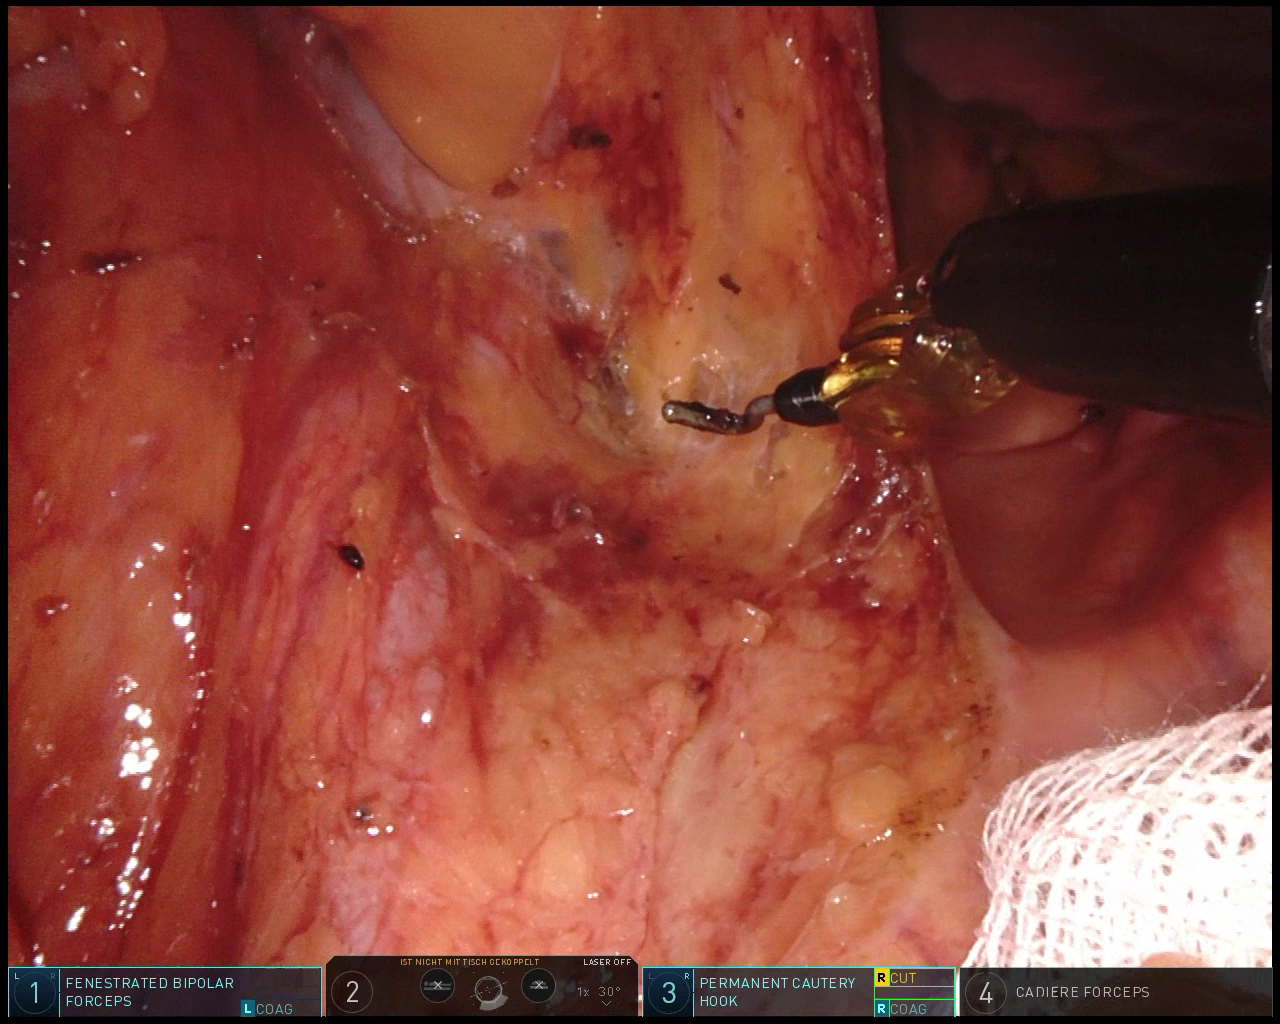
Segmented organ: ureter
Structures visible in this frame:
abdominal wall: no
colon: no
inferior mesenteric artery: no
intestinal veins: no
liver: no
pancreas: no
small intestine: no
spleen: no
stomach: no
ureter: yes
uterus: no
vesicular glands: no